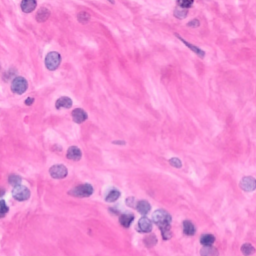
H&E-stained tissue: Breast